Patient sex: M
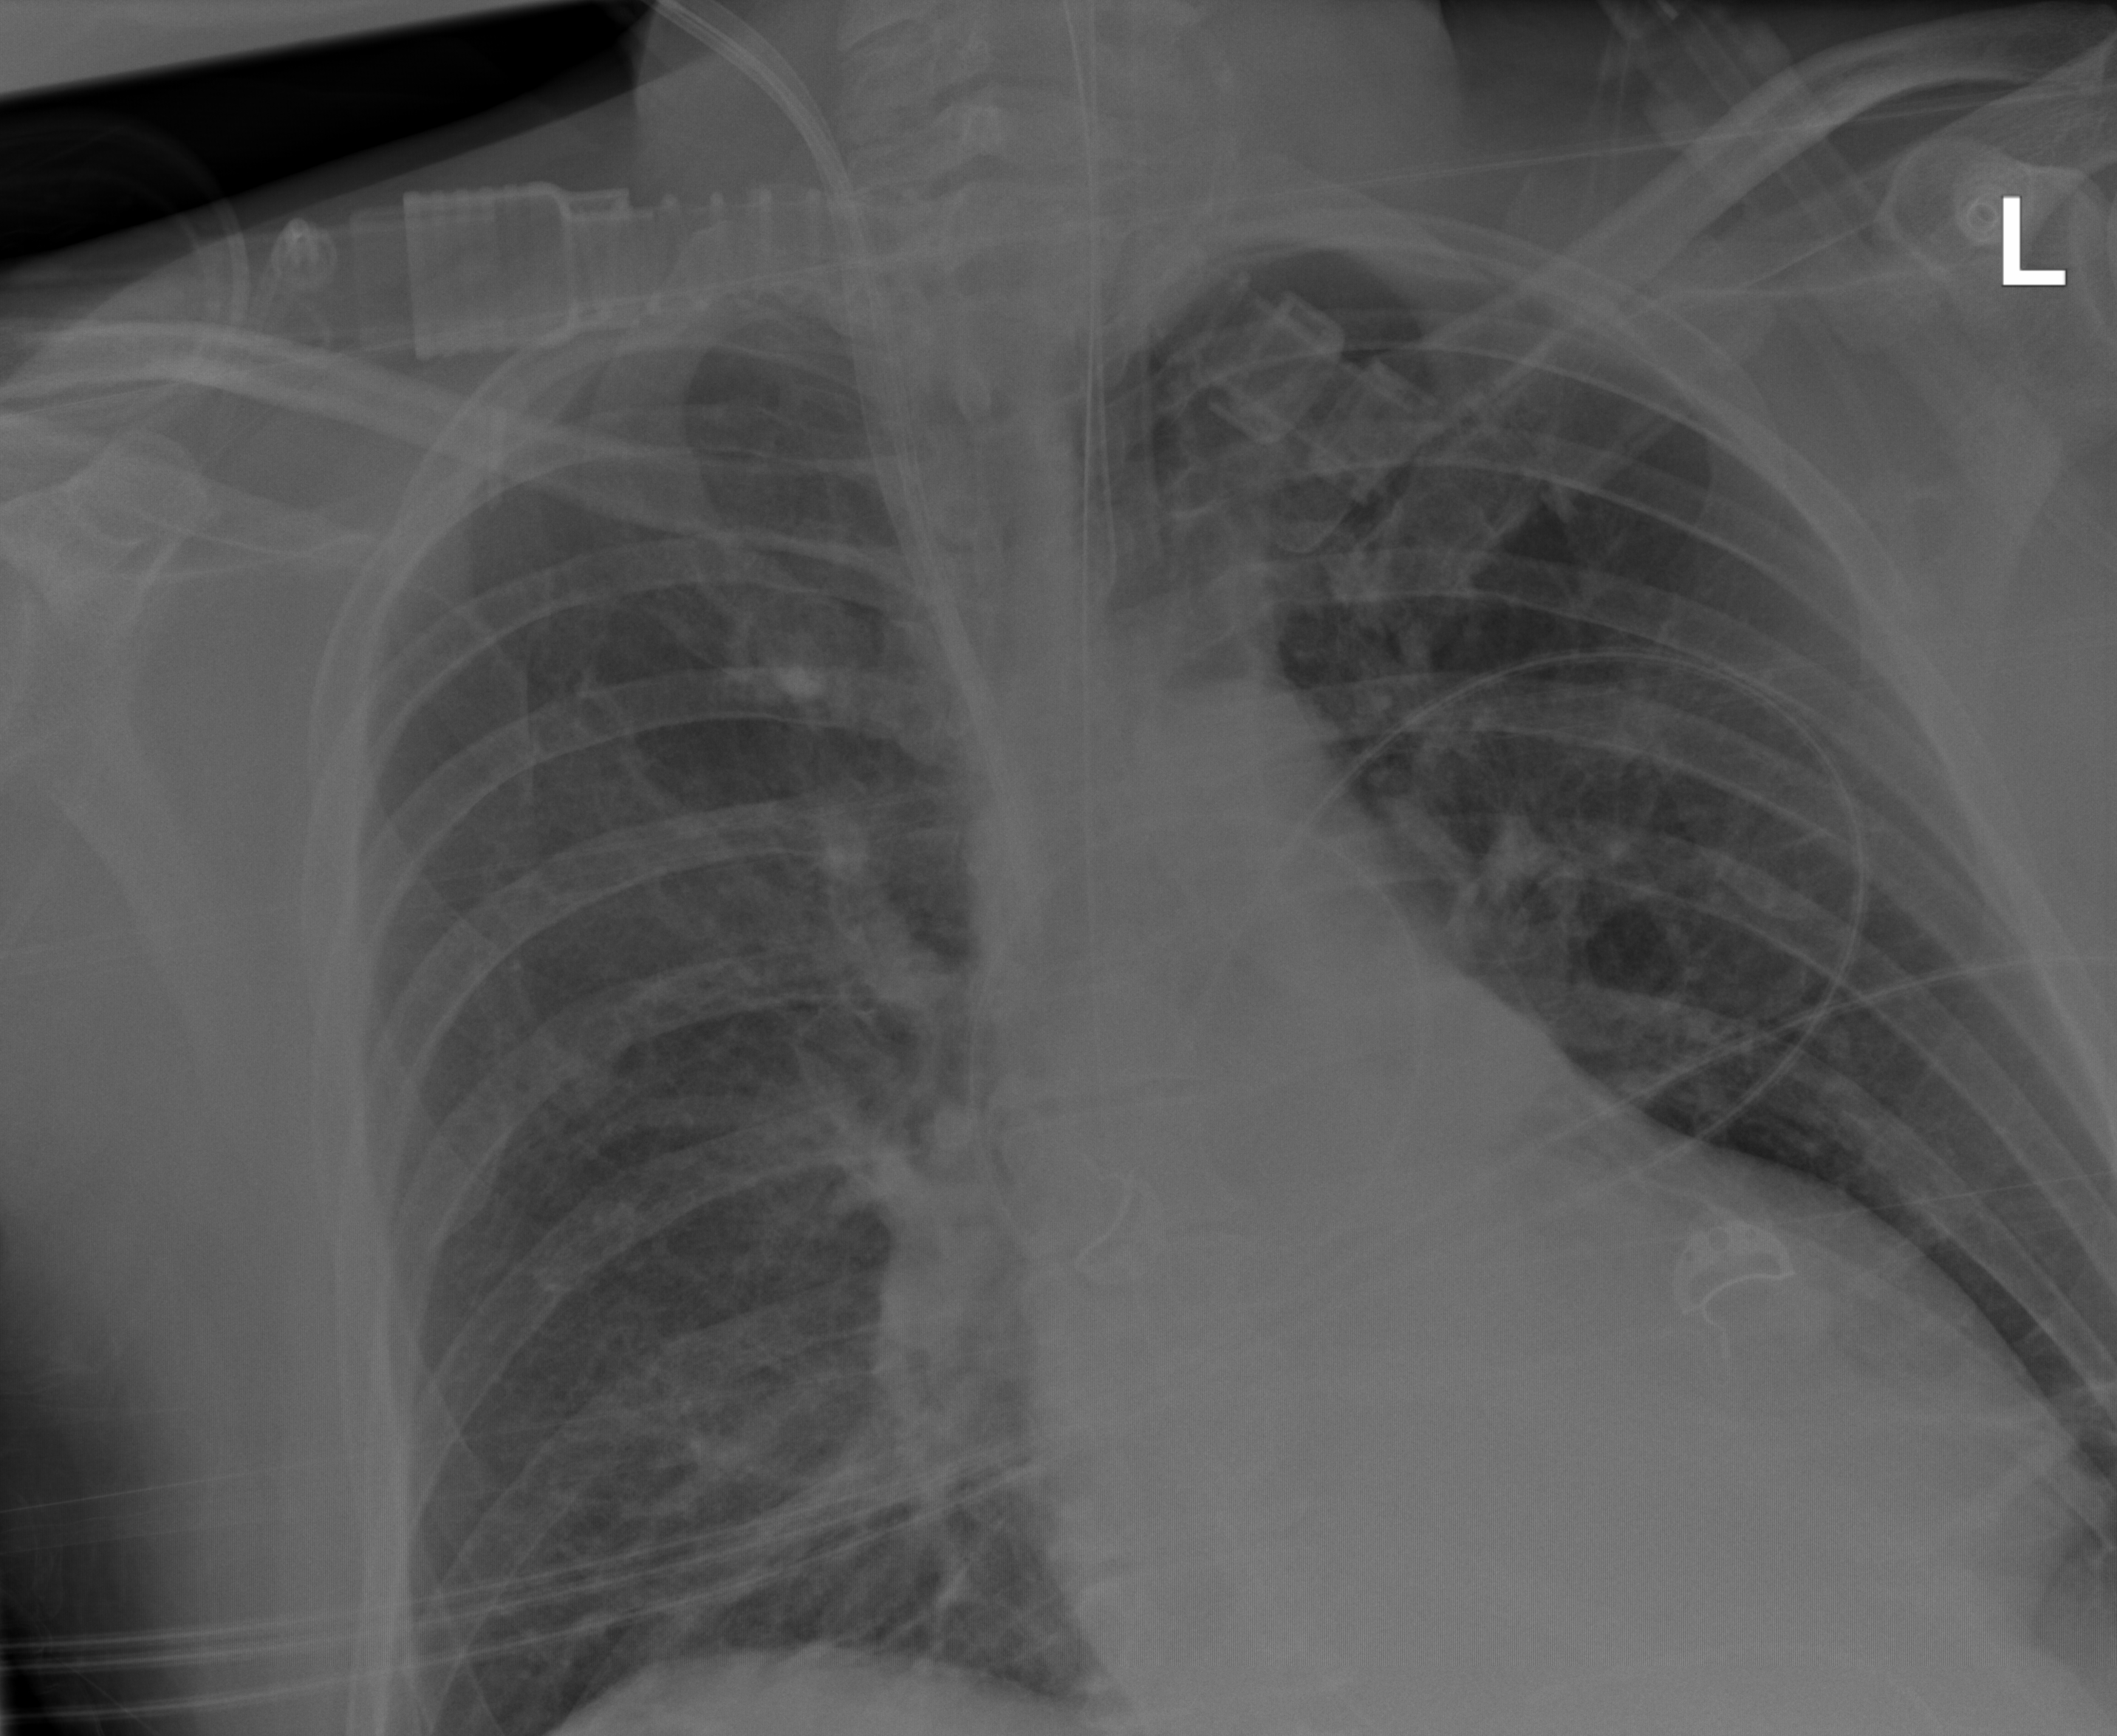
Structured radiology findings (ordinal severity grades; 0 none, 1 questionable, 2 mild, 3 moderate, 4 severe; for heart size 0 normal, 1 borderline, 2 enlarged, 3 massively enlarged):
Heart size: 2
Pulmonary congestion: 1
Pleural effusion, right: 0
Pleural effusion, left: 0
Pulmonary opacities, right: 2
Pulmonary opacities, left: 0
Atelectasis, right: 2
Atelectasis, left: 2